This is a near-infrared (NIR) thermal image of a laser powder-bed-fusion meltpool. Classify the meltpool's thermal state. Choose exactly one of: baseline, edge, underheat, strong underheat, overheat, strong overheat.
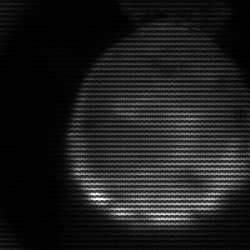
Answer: edge